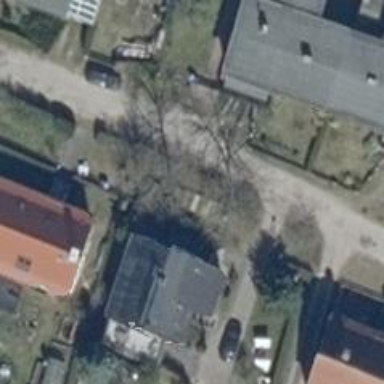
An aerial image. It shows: Residential road.